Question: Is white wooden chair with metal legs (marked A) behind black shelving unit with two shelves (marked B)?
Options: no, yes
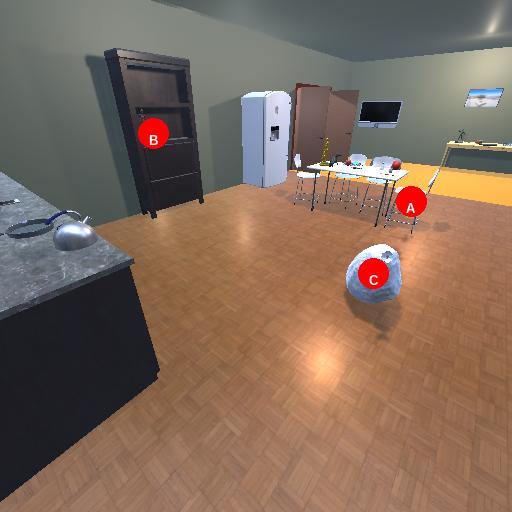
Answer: no